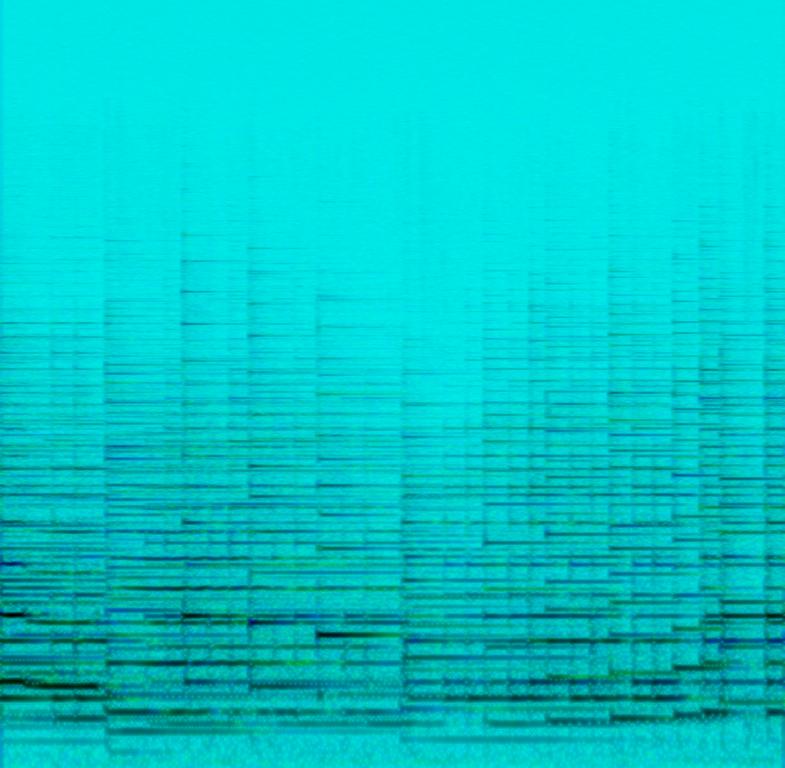
This instrumental song features a run played on a piano followed by an ascending progression on the French horn. The horn plays descending notes and the piano repeats the same melody using arpeggiated chords. This is followed by two ascending notes on the horn. There are no other instruments in this song. This song has a relaxing feel. This song can be played in a bar.